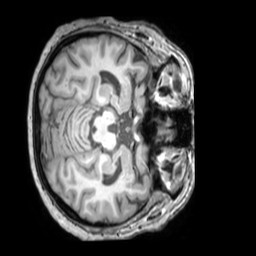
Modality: T1w
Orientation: axial
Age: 59
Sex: female
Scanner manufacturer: philips
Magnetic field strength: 3 T
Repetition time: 0.009868 s
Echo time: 0.004592 s